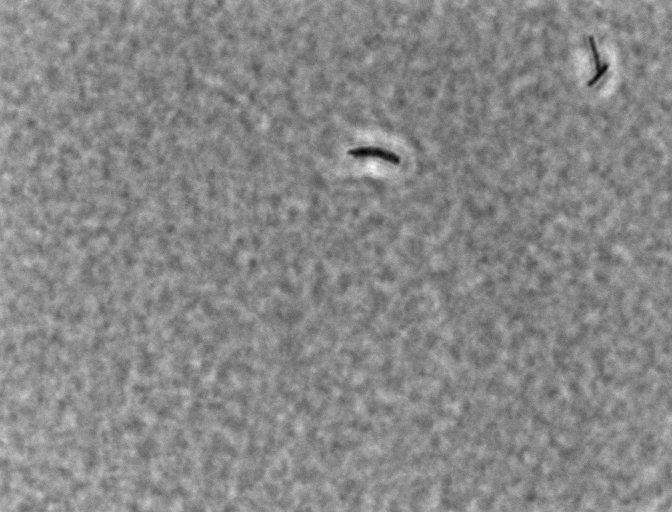
Bacillus coagulans